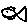
Label: fish